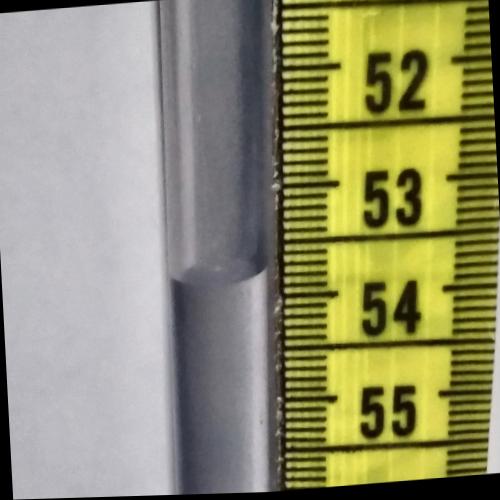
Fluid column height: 53.8 cm